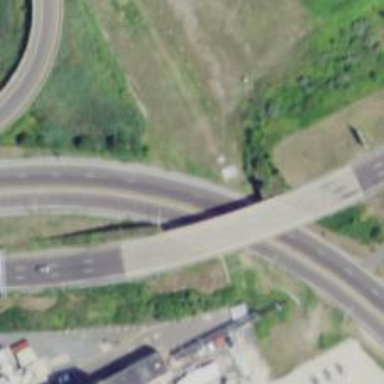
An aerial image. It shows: Asphalt trunk link road designated as part of the Urban Freeway/Expressway system.